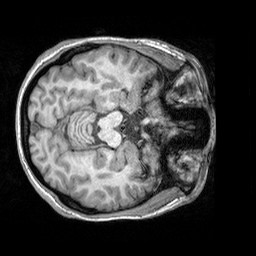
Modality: T1w
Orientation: axial
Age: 19
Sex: female
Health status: healthy
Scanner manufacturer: siemens
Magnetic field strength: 3 T
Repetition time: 2.3 s
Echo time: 0.00303 s